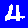
Digit: 4